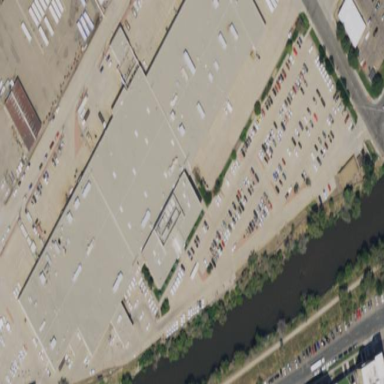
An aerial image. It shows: Parking area with surface.